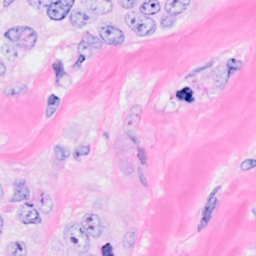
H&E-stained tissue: Breast